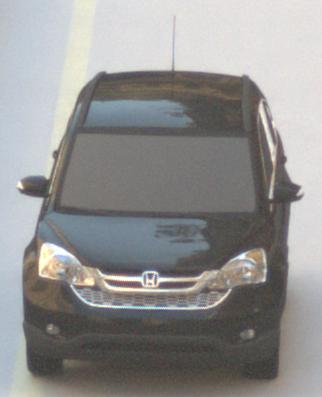
Make: Honda
Model: CR-V
Detailed model: CR-V (III) (04/10 - 10/12)
Model produced from: 2010
Model produced until: 2012
Doors: 5
Color: black
Road condition: dry road
Daytime: morning or afternoon
Contrast: low contrast